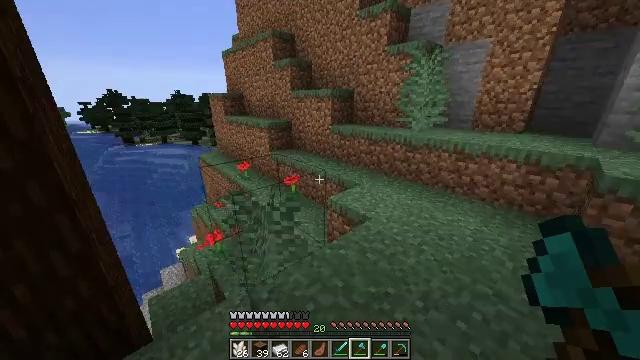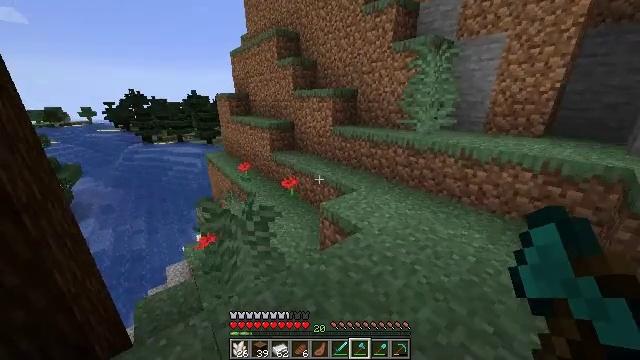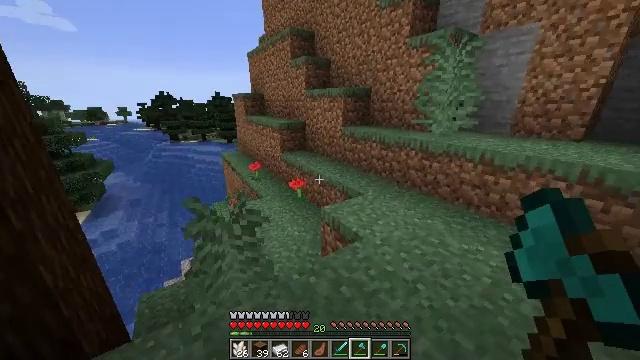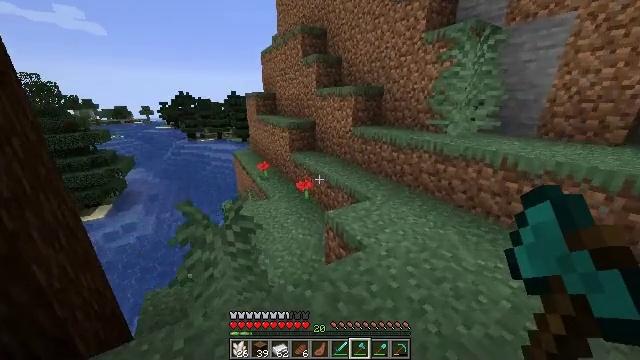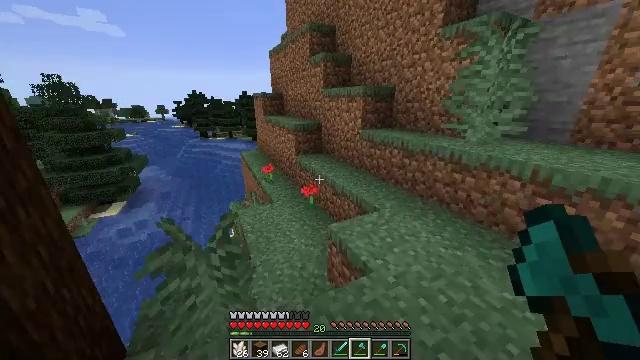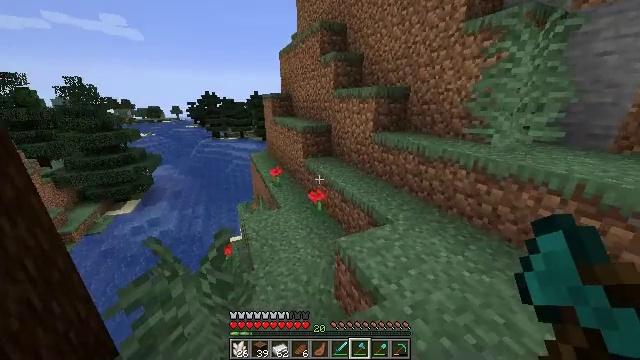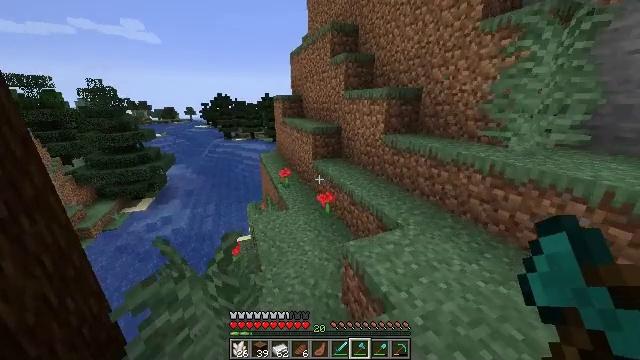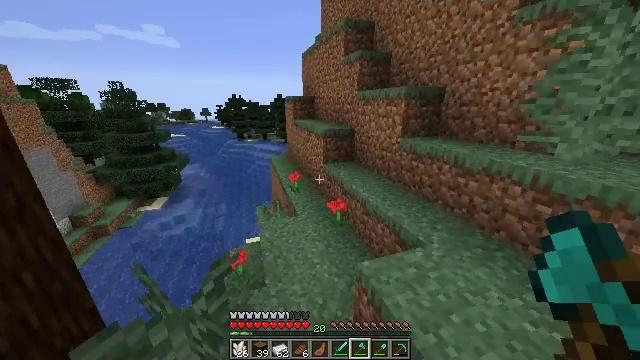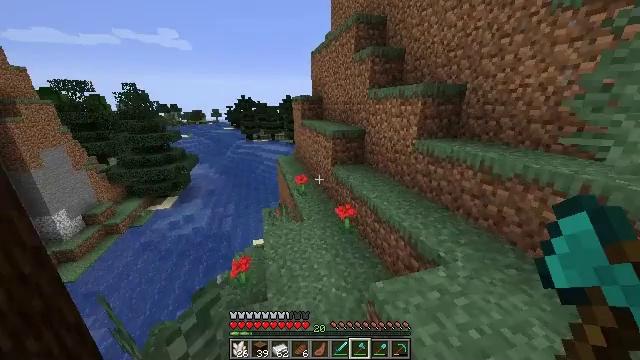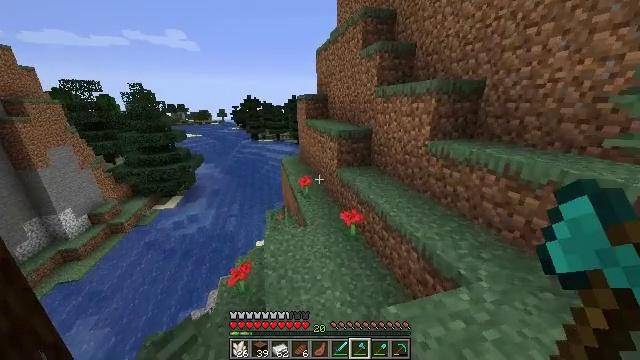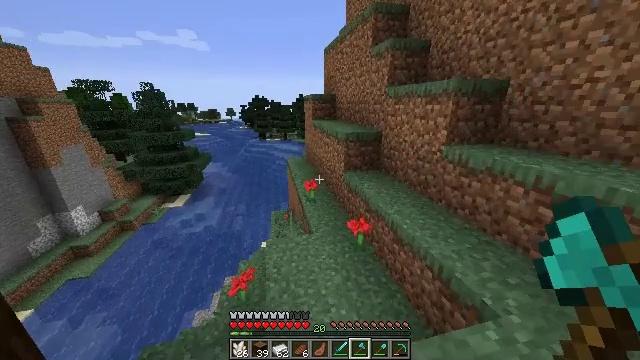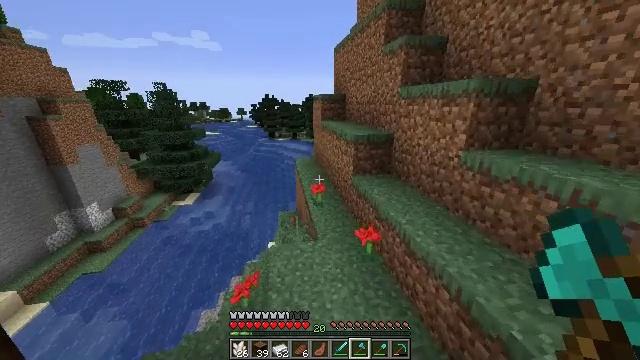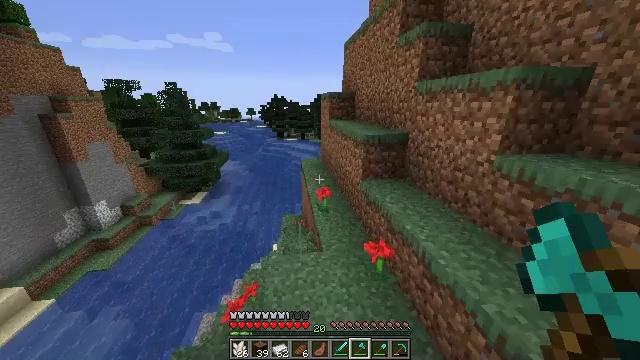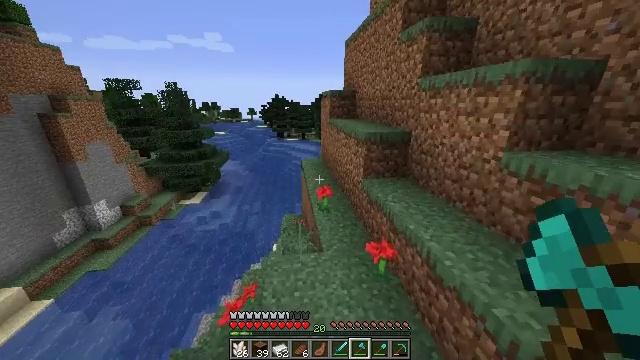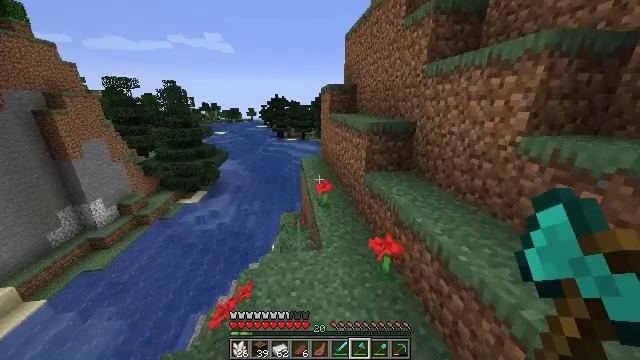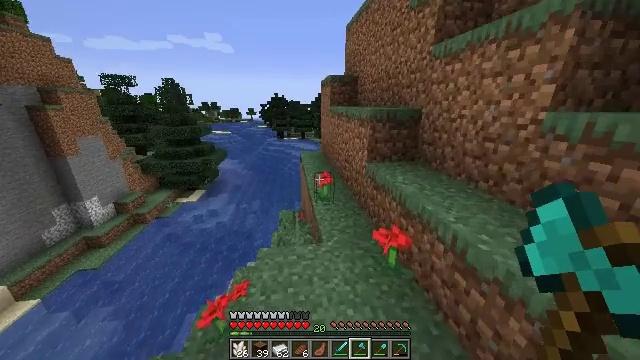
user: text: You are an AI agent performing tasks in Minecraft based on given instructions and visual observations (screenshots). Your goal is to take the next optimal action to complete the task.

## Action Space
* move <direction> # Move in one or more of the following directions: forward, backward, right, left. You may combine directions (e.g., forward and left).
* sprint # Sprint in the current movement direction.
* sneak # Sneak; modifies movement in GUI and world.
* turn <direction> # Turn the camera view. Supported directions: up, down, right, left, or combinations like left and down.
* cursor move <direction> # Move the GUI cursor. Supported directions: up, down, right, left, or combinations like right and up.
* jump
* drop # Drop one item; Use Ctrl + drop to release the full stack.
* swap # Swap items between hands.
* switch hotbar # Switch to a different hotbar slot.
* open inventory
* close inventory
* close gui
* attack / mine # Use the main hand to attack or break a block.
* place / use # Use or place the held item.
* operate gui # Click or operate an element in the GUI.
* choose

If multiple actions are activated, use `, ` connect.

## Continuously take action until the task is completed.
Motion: motion action
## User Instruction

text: Mine the sugar cane near rivers.
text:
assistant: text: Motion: move forward and move right, sprint, turn left
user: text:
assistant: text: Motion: move forward and move right, sprint, turn left
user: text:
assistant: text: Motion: move forward, sprint, turn left
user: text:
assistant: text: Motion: move forward, turn left
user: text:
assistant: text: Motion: move forward, turn left
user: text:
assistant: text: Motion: move forward, turn left
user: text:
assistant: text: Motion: move forward, turn left
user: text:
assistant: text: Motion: move forward, turn left
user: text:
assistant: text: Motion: move forward, turn left
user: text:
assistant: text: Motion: move forward, turn left
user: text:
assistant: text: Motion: move forward, sprint, turn left
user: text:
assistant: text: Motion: move forward, sprint, turn left
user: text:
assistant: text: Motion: move forward, sprint
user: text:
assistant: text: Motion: move forward, sprint
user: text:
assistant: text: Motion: move forward
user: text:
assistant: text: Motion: move forward
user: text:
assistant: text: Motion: move forward
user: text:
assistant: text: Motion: move forward, turn right
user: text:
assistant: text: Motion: move forward, turn right
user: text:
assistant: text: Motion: move forward, sprint
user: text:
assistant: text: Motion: move forward, sprint
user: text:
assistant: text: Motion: move forward, sprint
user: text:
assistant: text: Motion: move forward, sprint
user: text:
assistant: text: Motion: move forward, sprint
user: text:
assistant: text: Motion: move forward
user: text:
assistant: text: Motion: move forward
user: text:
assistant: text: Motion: move forward, turn left
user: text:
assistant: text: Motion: move forward, turn left
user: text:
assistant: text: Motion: move forward, turn left
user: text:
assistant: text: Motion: move forward, sprint